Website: home-depot
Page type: account-dashboard
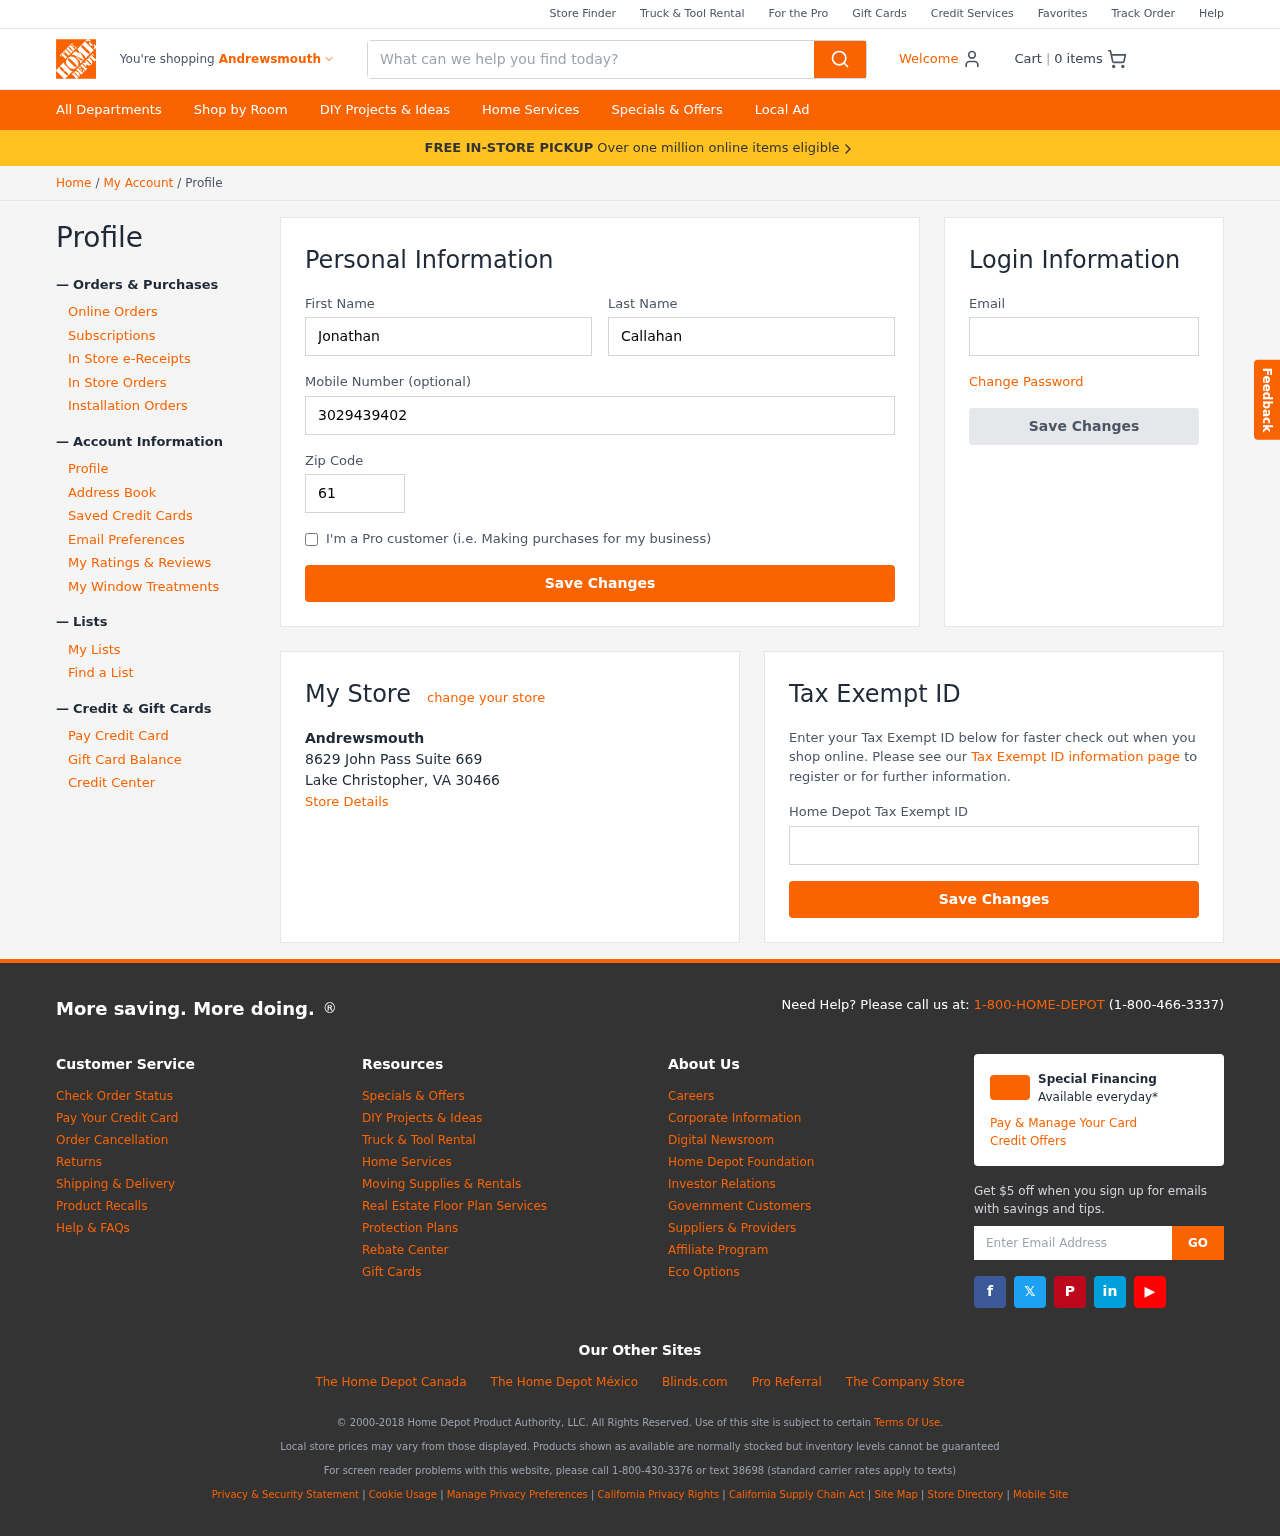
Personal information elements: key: PII_CITY
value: Andrewsmouth
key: PII_EMAIL
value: jonathancallahan@yahoo.com
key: PII_FIRSTNAME
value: Jonathan
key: PII_LASTNAME
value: Callahan
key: PII_LOCATION1_CITY_STATE_ZIP
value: Lake Christopher, VA 30466
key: PII_LOCATION1_NAME
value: Andrewsmouth
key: PII_LOCATION1_STREET
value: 8629 John Pass Suite 669
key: PII_PHONE
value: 3029439402
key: PII_POSTCODE
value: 61562
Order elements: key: ORDER_NUM_ITEMS
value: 0
Search elements: key: HEADER_SEARCH
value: What can we help you find today?